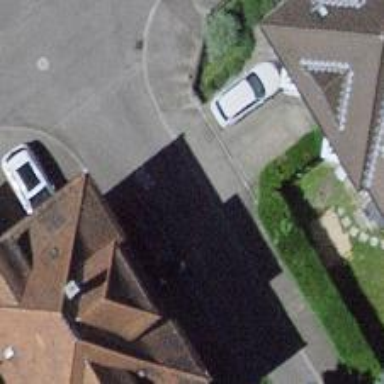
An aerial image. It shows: Residential road with asphalt surface and sidewalk on the left side.